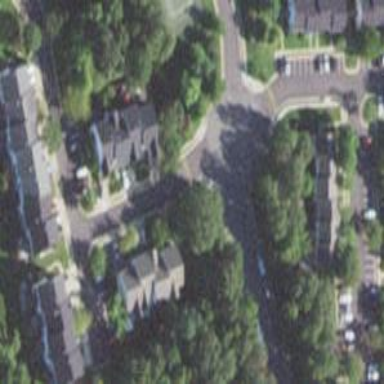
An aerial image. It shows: Asphalt road in living street.